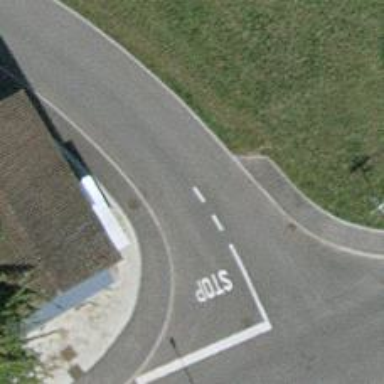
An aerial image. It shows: Unclassified road with asphalt surface.